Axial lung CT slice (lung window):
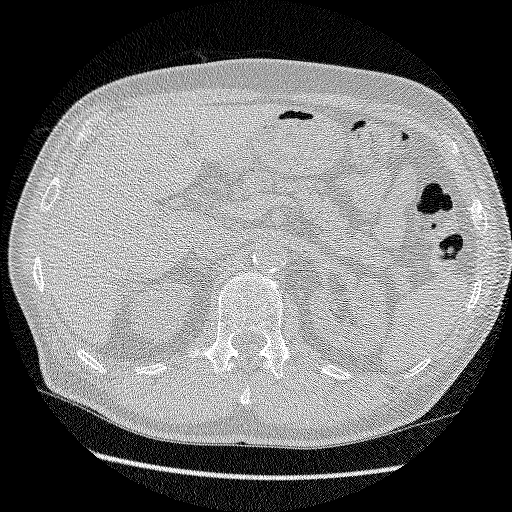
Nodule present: no